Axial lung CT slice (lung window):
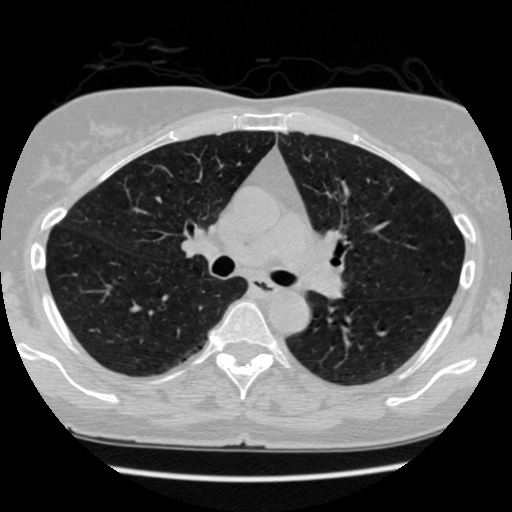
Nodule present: yes
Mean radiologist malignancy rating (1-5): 1